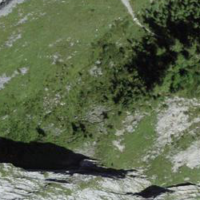
EUNIS habitat code: 26
Species observed at this site:
Helix pomatia